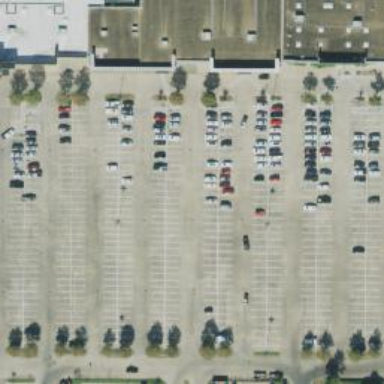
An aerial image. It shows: Parking space.